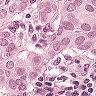
Metastatic tissue present: yes